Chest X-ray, PA view. Patient: 67 years old, sex M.
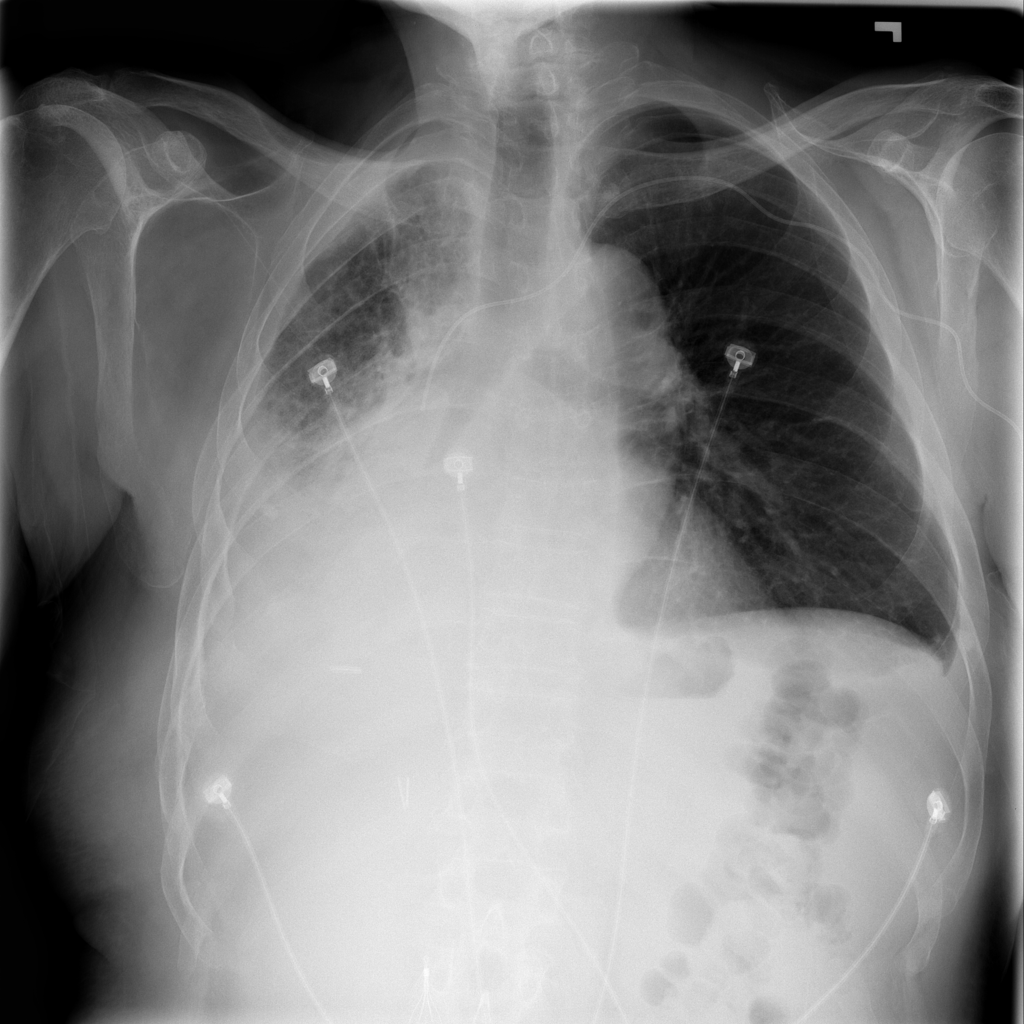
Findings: Atelectasis